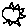
Label: sun